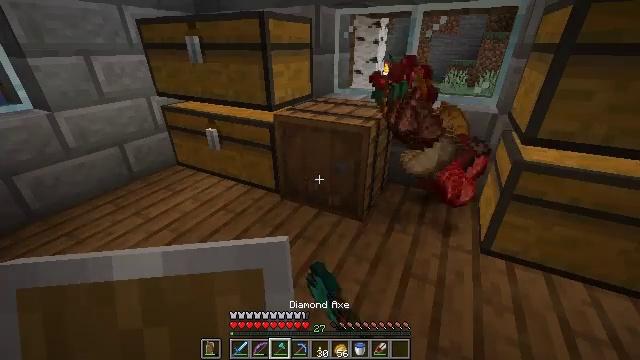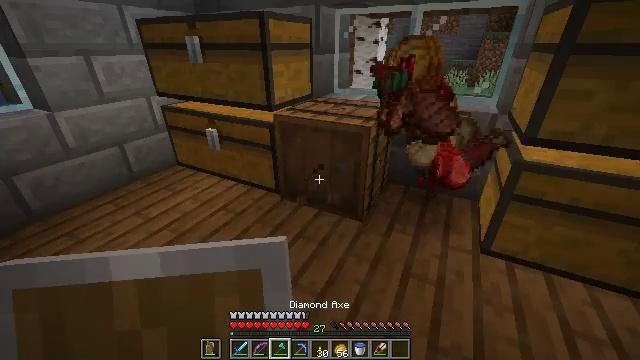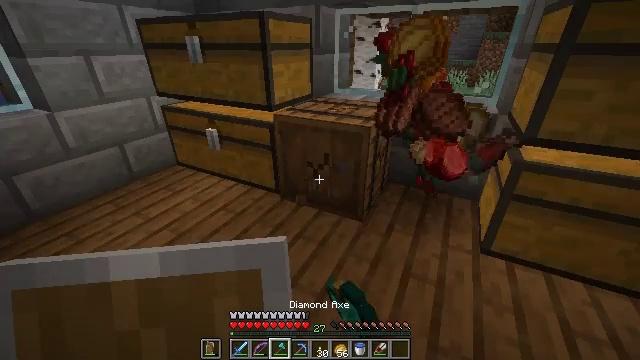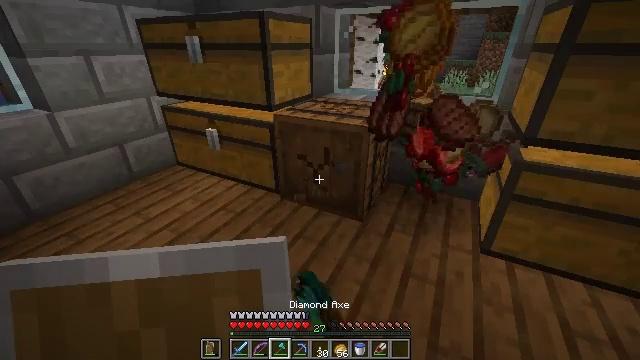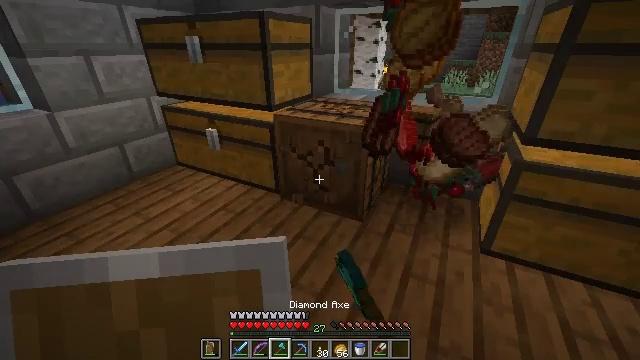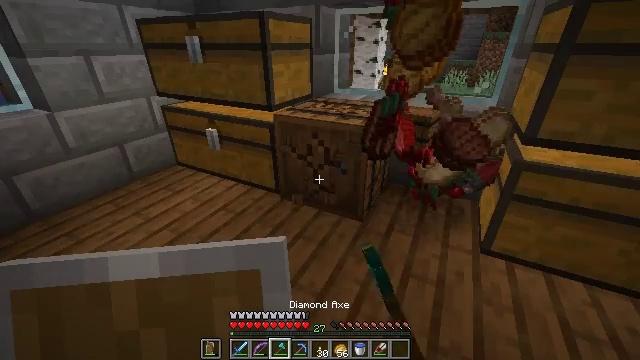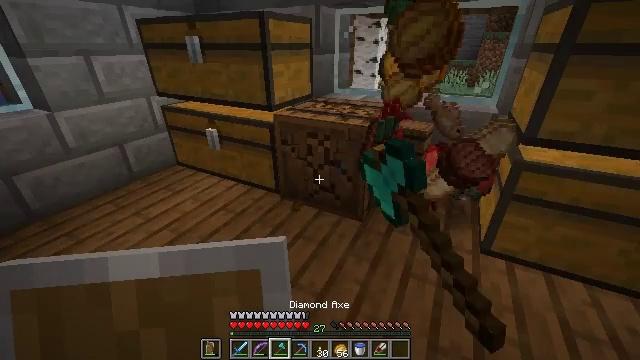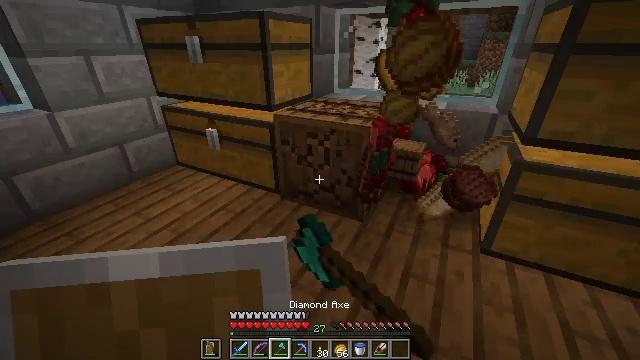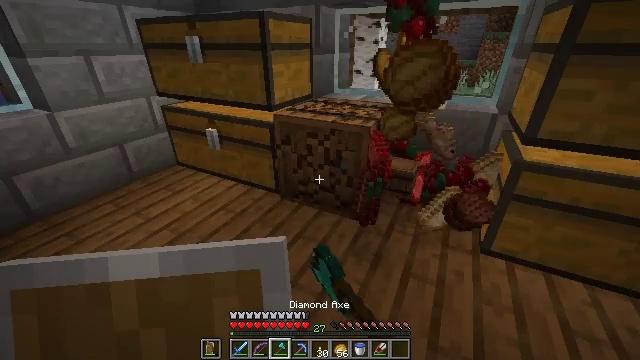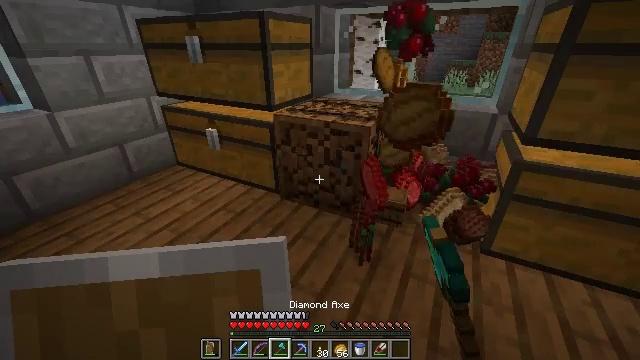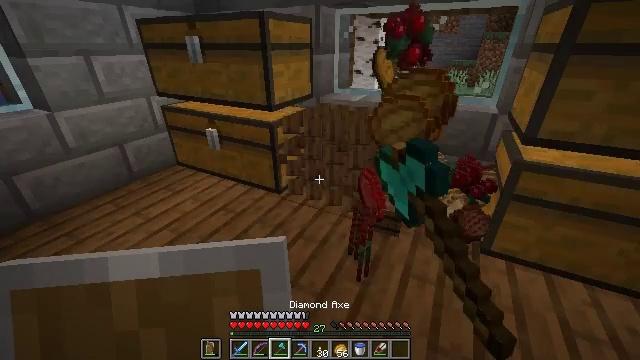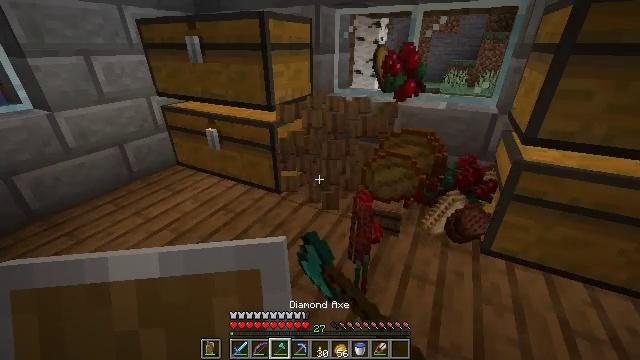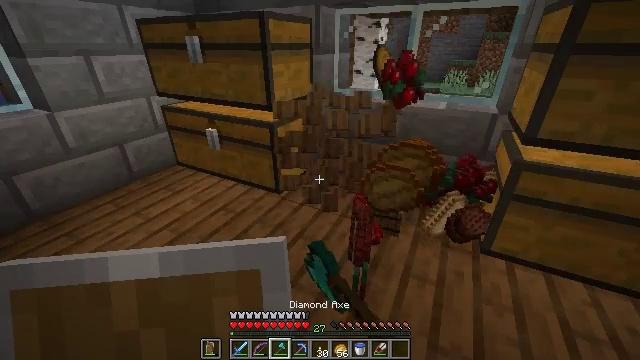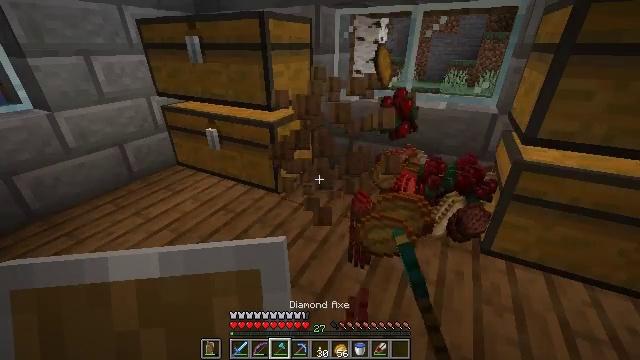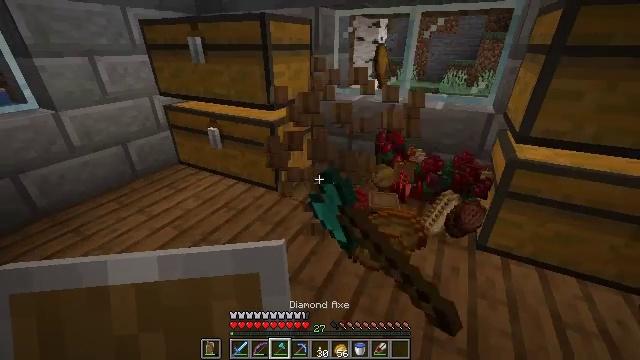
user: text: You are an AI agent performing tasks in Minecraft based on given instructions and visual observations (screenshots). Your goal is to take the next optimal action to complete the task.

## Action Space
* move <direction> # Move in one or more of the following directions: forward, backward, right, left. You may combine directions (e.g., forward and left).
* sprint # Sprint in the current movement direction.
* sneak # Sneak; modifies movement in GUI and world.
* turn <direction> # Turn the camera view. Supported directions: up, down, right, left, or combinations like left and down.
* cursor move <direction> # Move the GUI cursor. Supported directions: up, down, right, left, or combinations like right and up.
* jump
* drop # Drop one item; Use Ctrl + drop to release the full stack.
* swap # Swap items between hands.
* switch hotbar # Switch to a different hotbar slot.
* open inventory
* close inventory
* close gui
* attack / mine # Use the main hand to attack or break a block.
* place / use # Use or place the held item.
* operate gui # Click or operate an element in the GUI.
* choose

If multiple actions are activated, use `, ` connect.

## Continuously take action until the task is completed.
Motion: motion action
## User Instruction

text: Retrieve the barrel for inventory use.
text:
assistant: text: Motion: attack / mine
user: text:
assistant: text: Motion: attack / mine
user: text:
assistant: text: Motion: attack / mine
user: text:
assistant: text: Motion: attack / mine
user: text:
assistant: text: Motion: attack / mine
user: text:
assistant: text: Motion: attack / mine
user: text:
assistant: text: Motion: attack / mine
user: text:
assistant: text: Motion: attack / mine
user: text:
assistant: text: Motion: attack / mine
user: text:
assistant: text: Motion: attack / mine
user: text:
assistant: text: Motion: attack / mine
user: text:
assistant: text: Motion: attack / mine
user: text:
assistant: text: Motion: attack / mine
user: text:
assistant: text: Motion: move back, attack / mine
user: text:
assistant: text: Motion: no_op